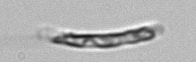
Label: Guinardia_striata